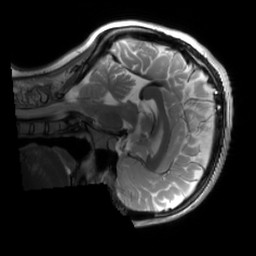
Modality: T2w
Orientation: sagittal
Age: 20
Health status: ill
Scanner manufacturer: siemens
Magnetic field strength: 3 T
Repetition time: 2.8 s
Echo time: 0.326 s